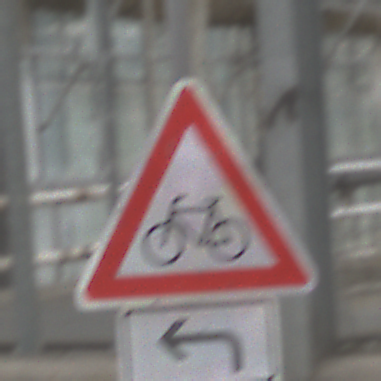
Verkehrszeichen: RadverkehrRechts
Zusatzzeichen unten: RichtungsangabeDurchPfeile2
Umgebung: Roofed, Special
Tageszeit: Midday
Wetter: Overcast
Licht: Natural
Jahreszeit: NotSpecified
Kontrast: LowContrast